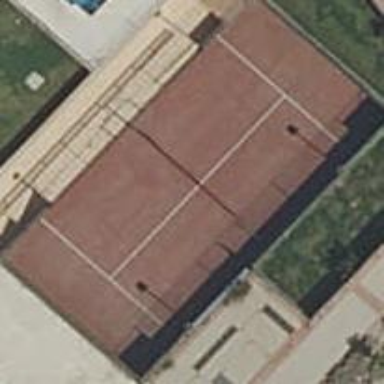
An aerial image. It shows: Tennis court on pitch.